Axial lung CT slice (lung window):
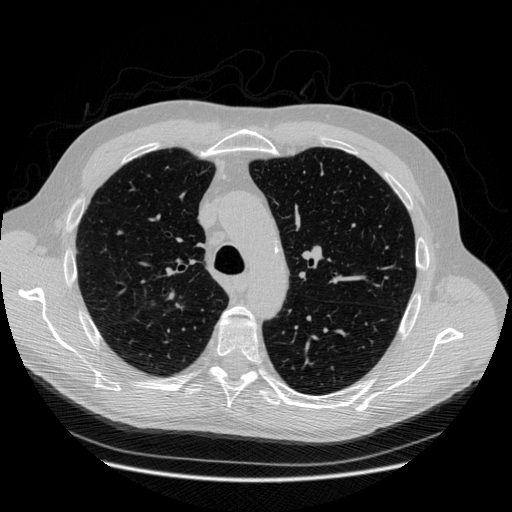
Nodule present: no